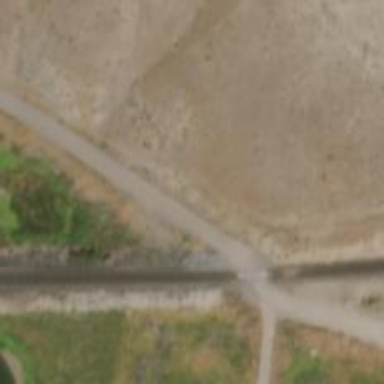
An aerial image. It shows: Abandoned railway service road.